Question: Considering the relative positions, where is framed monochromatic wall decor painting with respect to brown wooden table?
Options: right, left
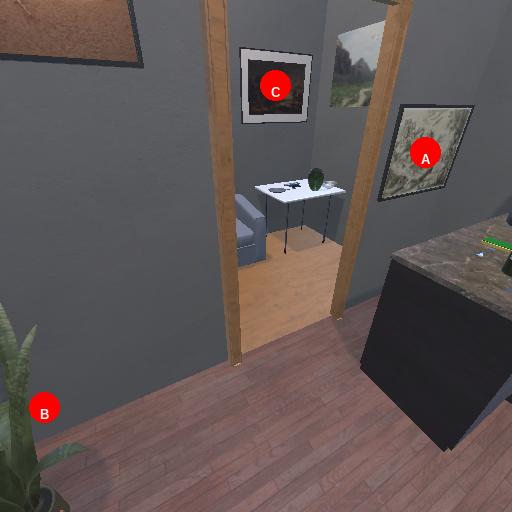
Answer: right